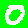
Digit: 0